Aerial crown-view tile of a tropical tree (Barro Colorado Island, Panama), acquired 20241216:
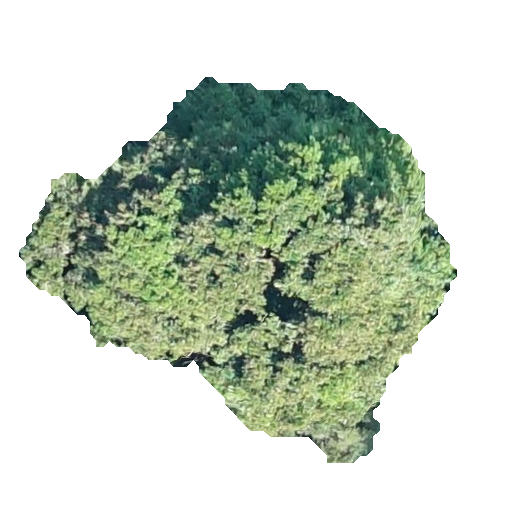
Species: Prioria copaifera
GBIF accepted scientific name: Prioria copaifera
Crown area: 148.889 m²